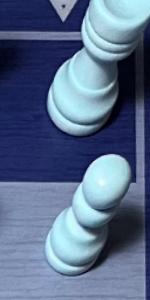
Label: Pawn_White